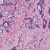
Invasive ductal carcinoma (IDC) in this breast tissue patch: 1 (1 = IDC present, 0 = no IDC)